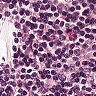
Metastatic tissue present: no